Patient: sex F, age 36
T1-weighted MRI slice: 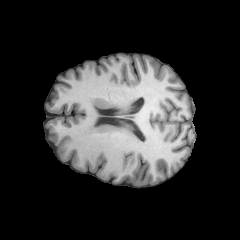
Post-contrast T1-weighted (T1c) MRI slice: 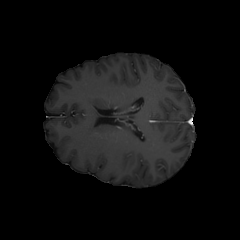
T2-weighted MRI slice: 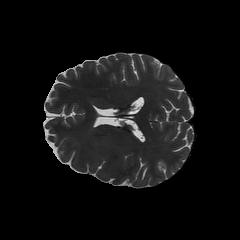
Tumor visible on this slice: no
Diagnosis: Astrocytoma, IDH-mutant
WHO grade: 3